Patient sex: F
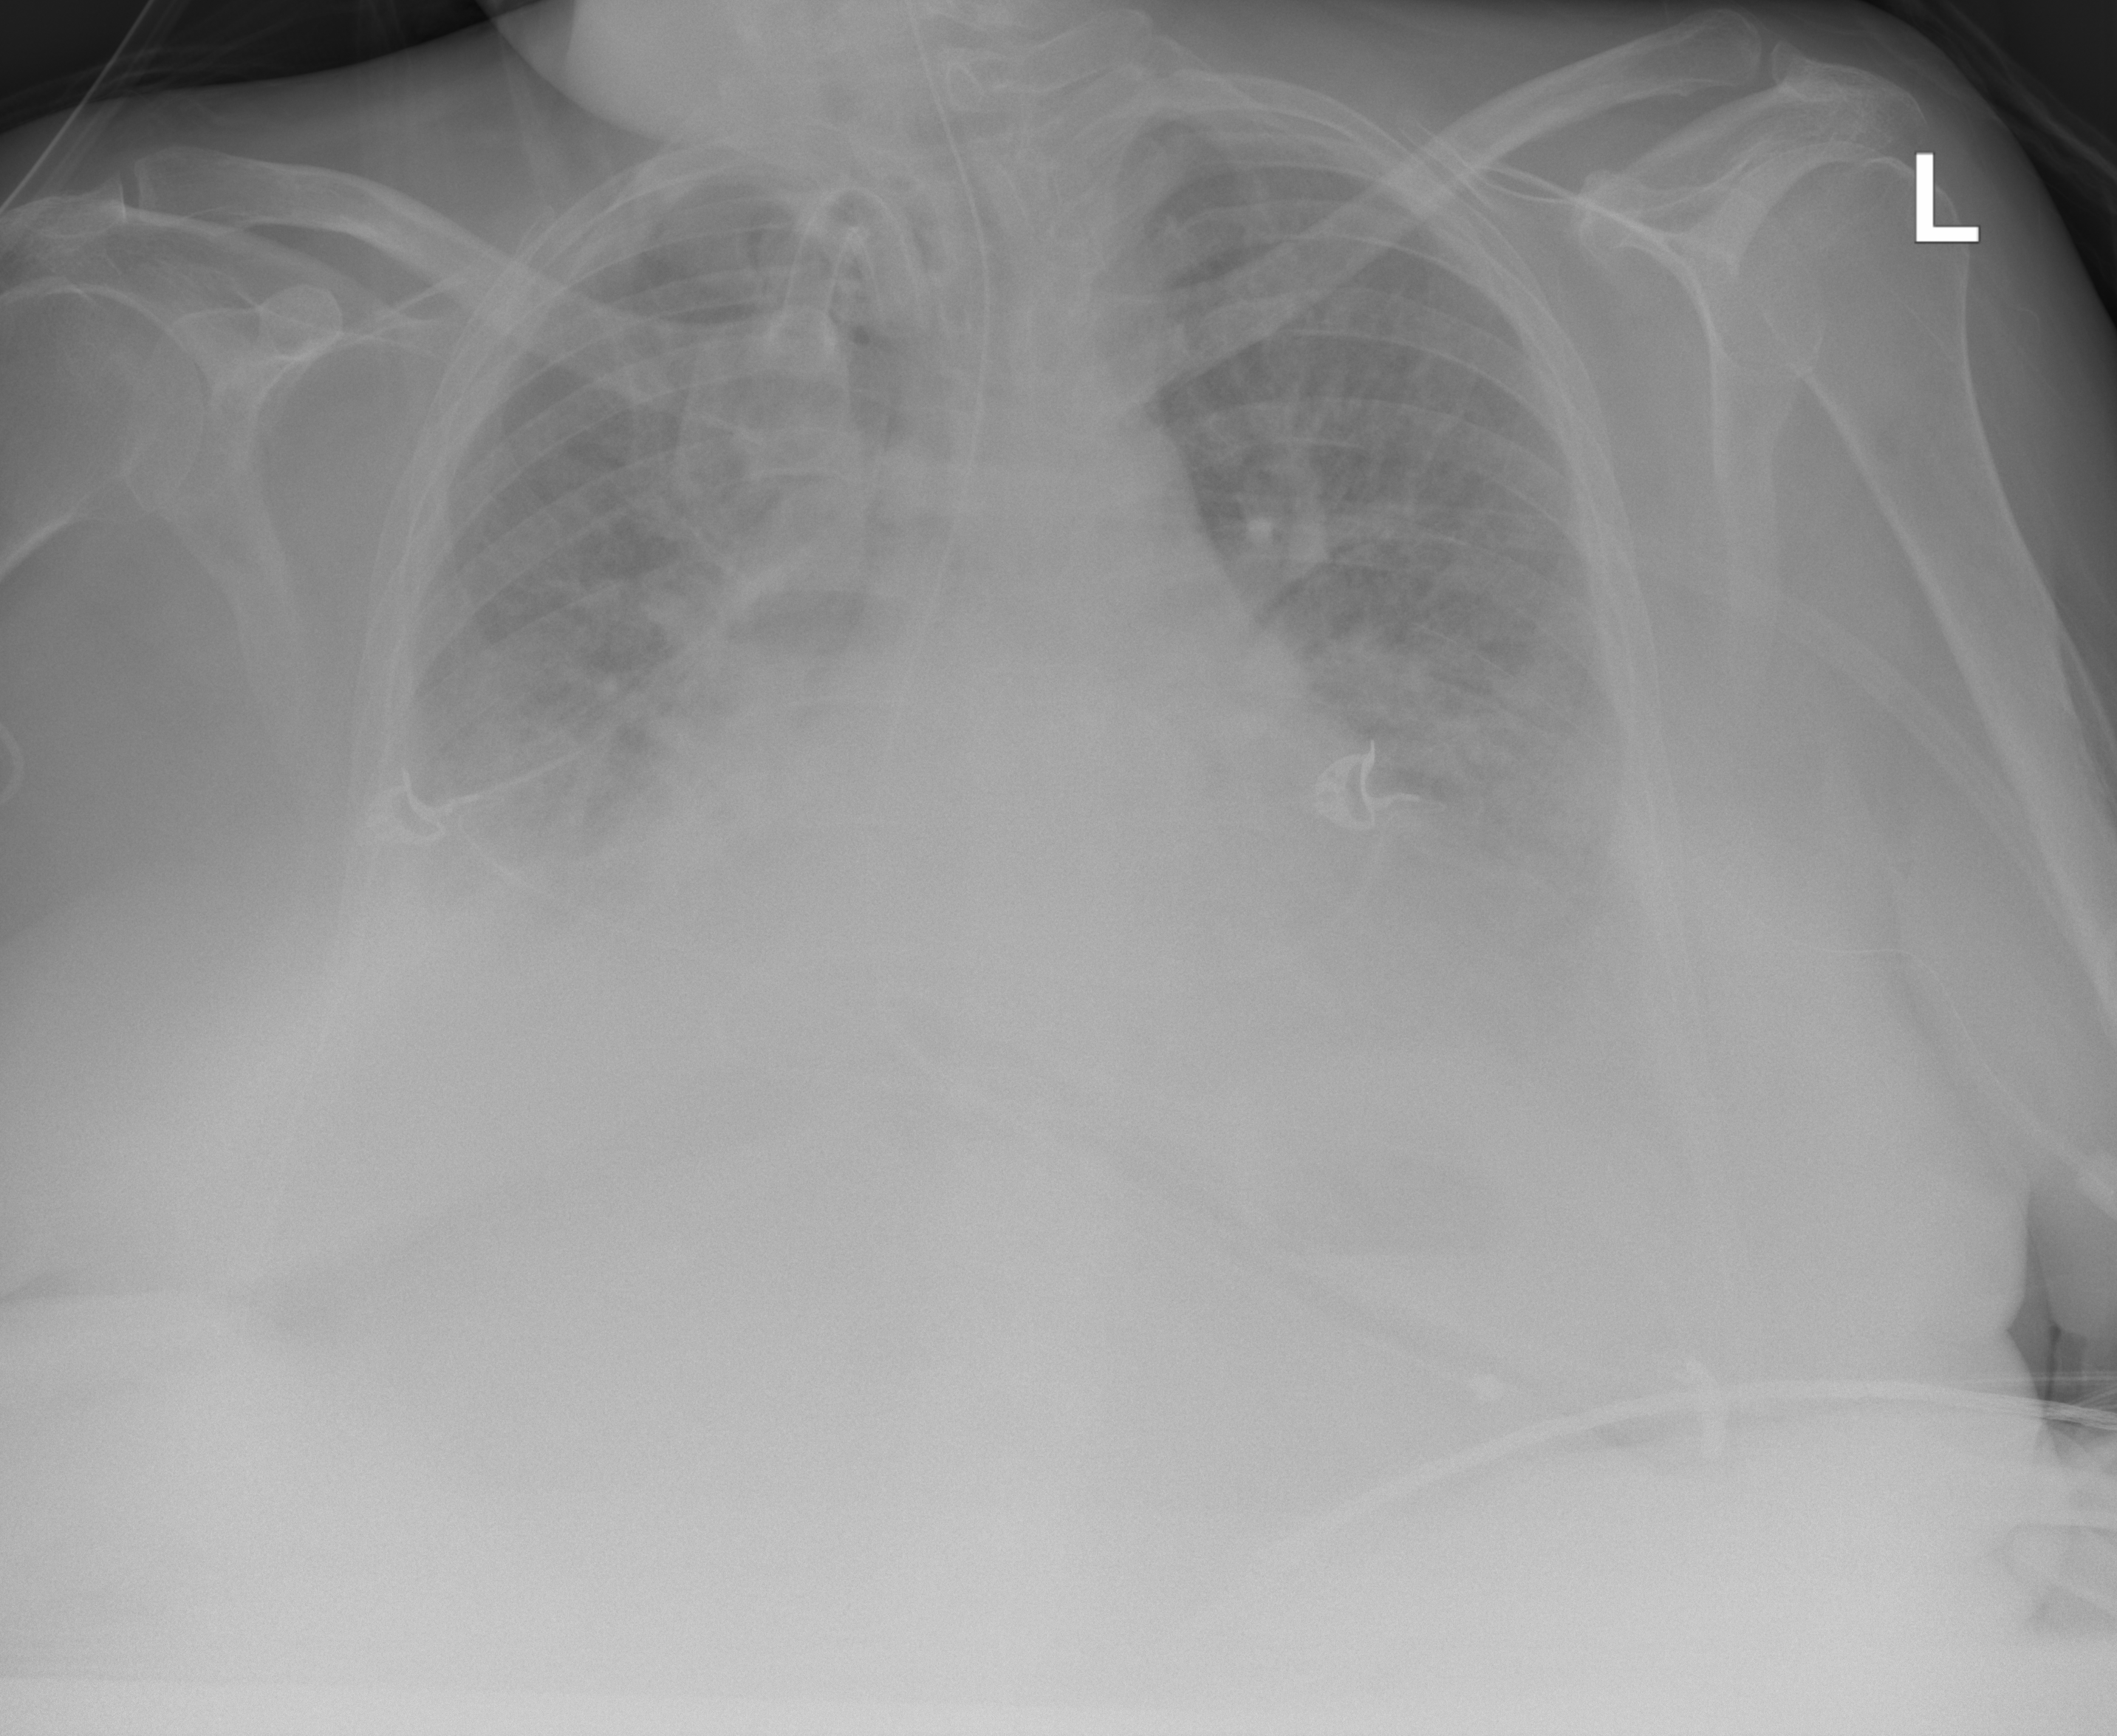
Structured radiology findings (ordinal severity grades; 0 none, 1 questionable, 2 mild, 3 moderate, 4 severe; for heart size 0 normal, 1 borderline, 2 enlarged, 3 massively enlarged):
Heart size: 2
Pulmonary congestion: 2
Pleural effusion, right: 3
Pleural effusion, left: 3
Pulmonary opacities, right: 2
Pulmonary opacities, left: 2
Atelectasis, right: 2
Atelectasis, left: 2